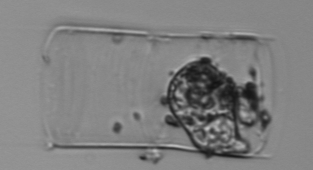
Label: Guinardia_flaccida